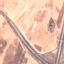
Land use / land cover: Highway